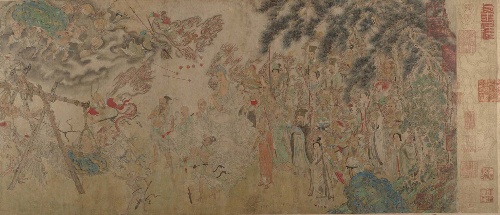
Title: 明/清   佚名   揭缽圖   卷|Raising the Alms-Bowl
Artist: Unidentified artist|Zhao Boju
Artist bio: |Chinese, 11th century
Date: 17th–18th century
Object type: Handscroll
Classification: Paintings
Medium: Handscroll; ink, color, and gold on paper
Culture: China
Period: Ming (1368–1644) or Qing dynasty (1644–1911)
Dimensions: 10 3/4 x 41 3/4 in. (27.3 x 106 cm)
Department: Asian Art
Credit line: Rogers Fund, 1927
Accession year: 1927
Repository: Metropolitan Museum of Art, New York, NY
Tags: Men|Women|Buddhism|Buddha|Demons